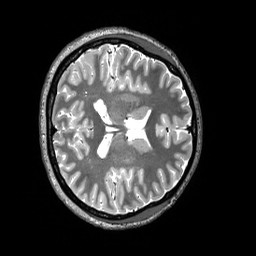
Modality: T2w
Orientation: axial
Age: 27
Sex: female
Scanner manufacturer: siemens
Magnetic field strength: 3 T
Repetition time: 3.2 s
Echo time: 0.565 s